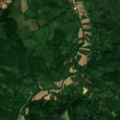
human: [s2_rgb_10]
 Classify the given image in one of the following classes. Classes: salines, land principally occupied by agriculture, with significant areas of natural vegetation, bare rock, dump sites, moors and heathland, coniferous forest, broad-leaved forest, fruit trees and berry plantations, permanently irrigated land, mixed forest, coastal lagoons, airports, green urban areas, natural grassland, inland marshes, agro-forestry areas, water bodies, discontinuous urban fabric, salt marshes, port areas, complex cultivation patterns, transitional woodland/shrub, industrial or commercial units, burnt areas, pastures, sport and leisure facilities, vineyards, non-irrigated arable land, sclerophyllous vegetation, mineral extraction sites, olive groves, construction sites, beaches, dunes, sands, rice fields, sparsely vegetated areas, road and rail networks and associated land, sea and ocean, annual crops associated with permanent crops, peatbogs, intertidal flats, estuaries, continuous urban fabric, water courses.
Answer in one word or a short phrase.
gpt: land principally occupied by agriculture, with significant areas of natural vegetation, broad-leaved forest